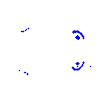
Particle: kaon